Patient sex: M
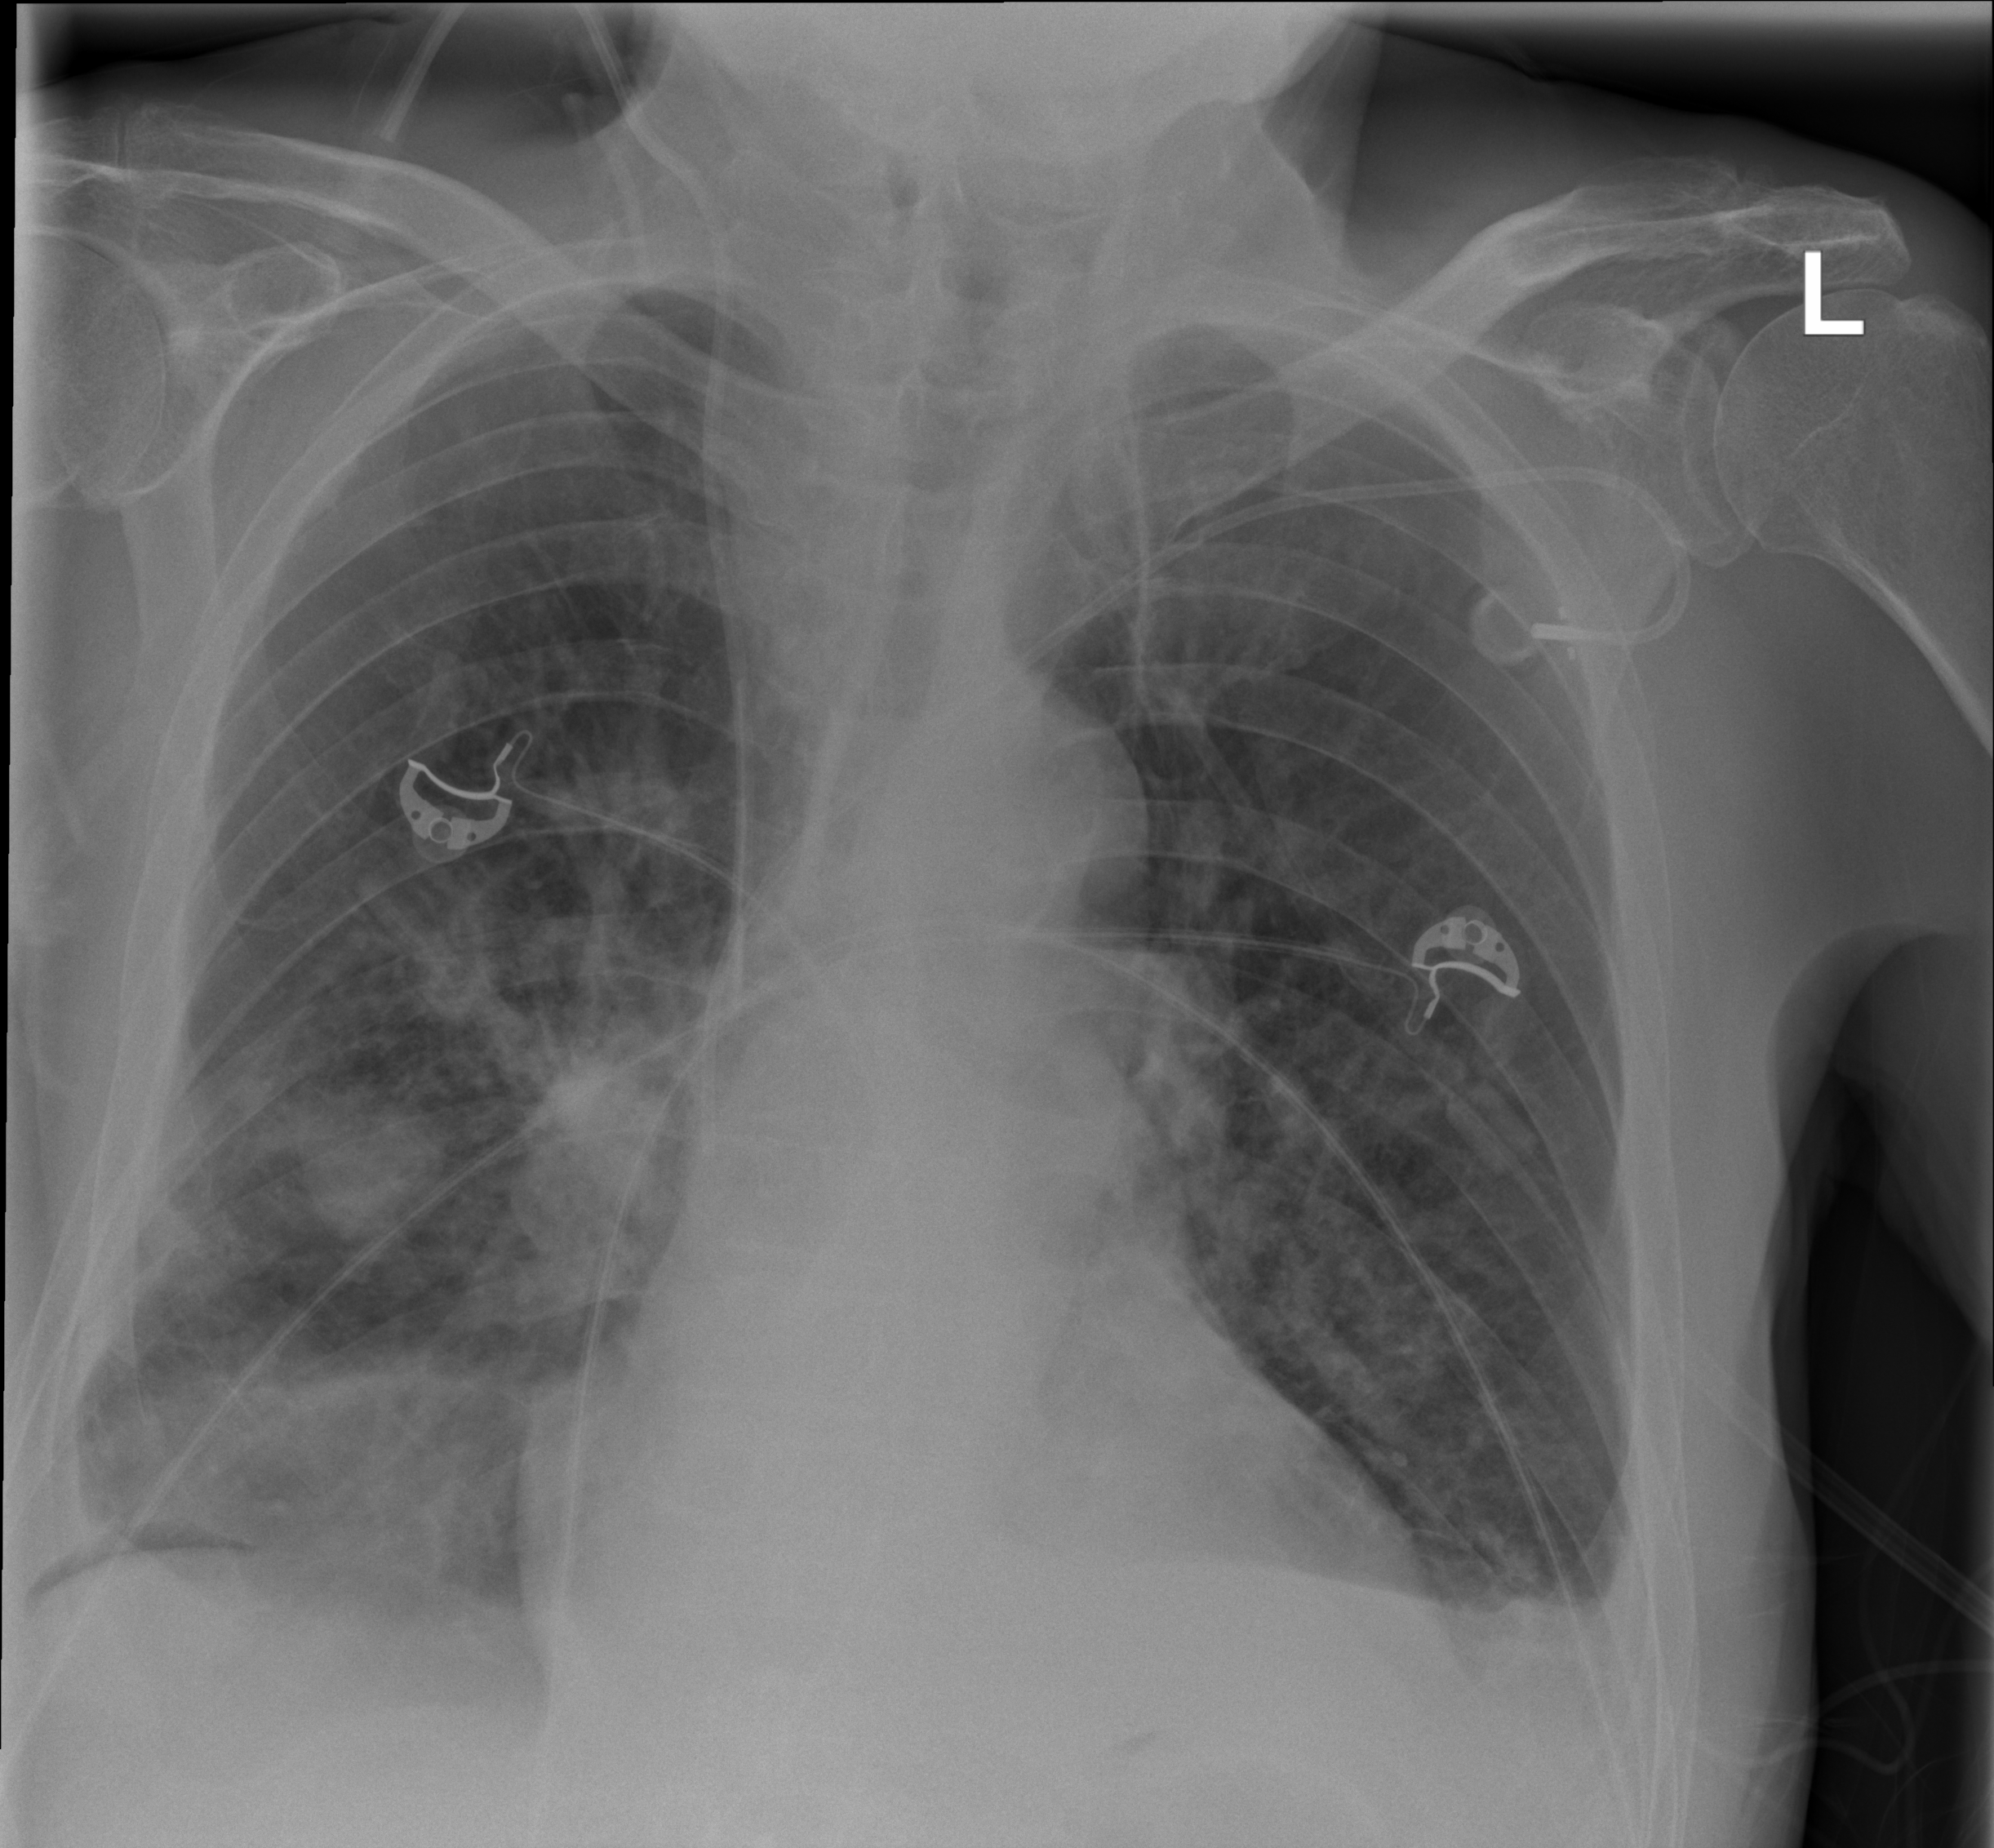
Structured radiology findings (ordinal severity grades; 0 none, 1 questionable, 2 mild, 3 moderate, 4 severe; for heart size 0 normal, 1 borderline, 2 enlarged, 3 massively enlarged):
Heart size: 2
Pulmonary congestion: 0
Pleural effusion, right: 2
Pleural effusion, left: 2
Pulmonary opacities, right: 2
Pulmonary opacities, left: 0
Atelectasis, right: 2
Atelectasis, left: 2